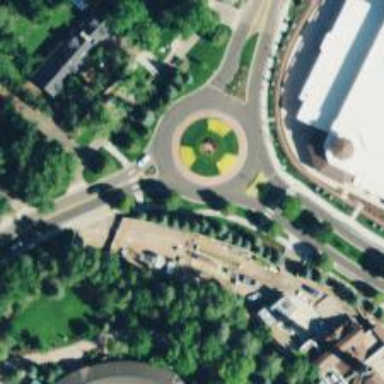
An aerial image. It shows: Tertiary road with asphalt surface leading to roundabout.